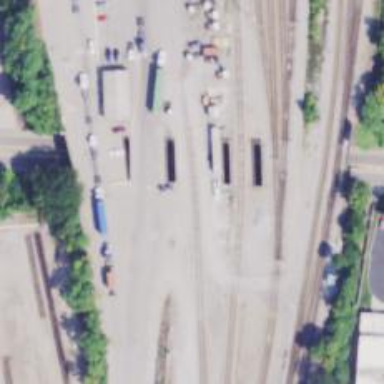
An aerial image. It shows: Railway yard in service.